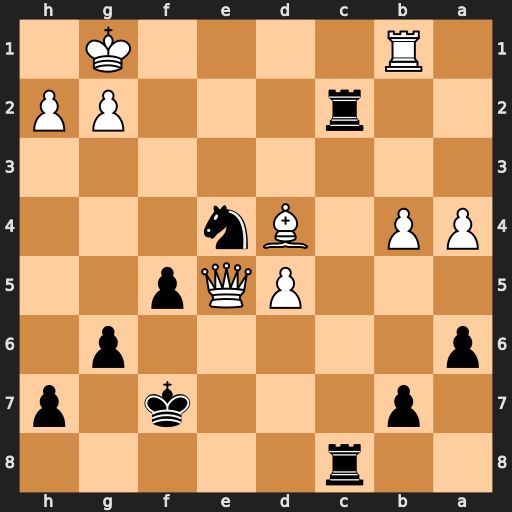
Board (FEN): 2r5/1p3k1p/p5p1/3PQp2/PP1Bn3/8/2r3PP/1R4K1
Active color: b
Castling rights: -
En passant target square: -
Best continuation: Rc1+ Rxc1 Rxc1#